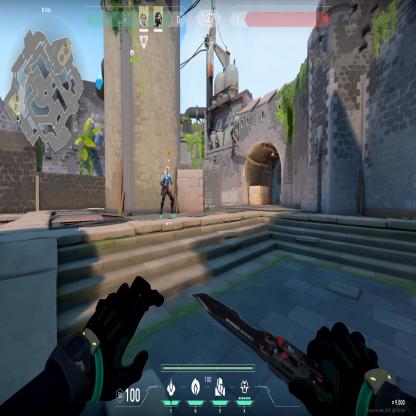
Label: teammate